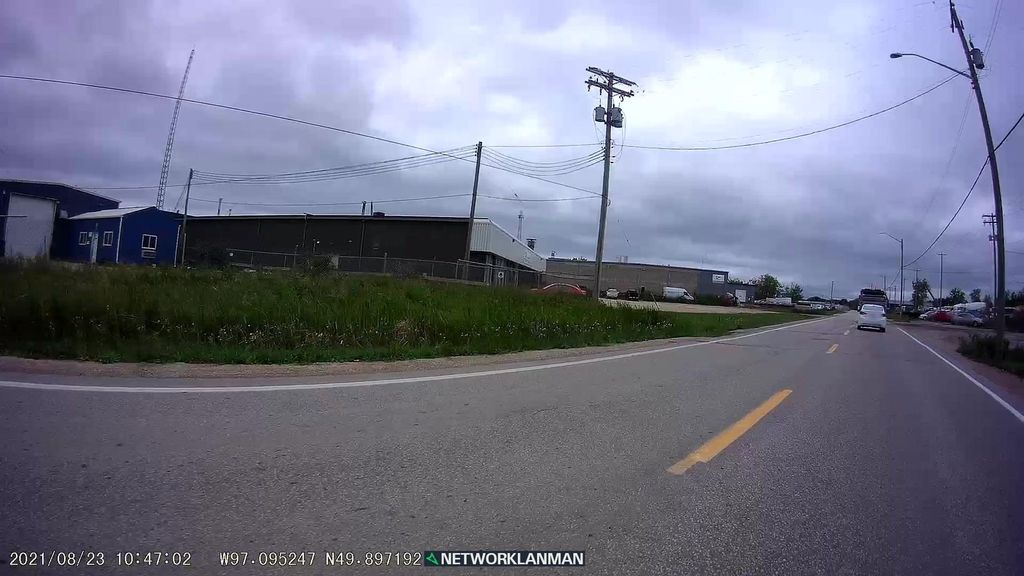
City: winnipeg